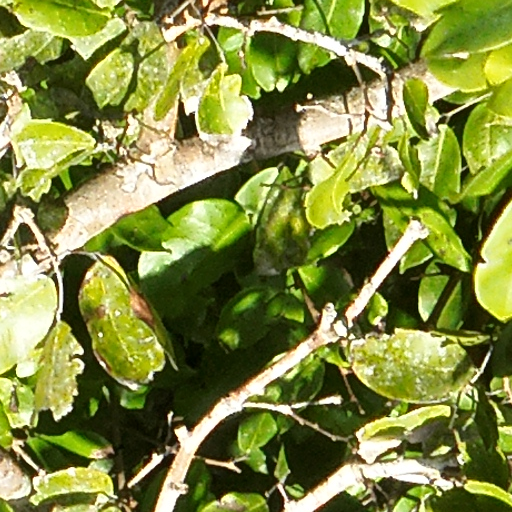
Species: Prioria copaifera
GBIF accepted scientific name: Prioria copaifera
Crown area (m\u00b2): 140.419